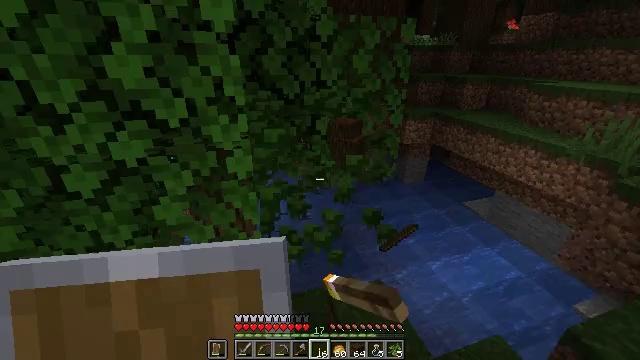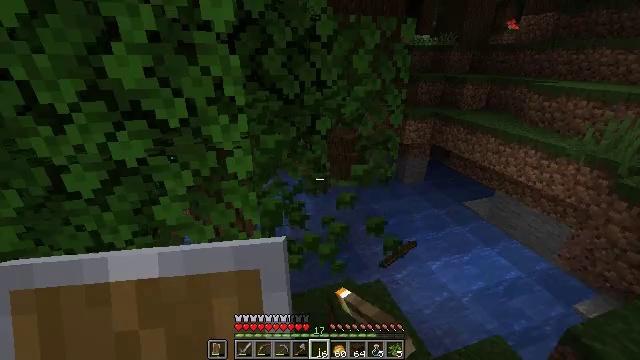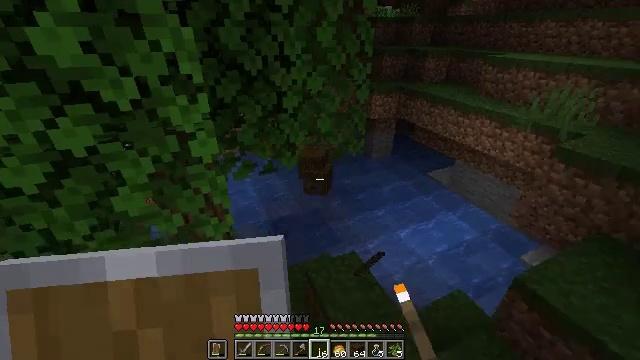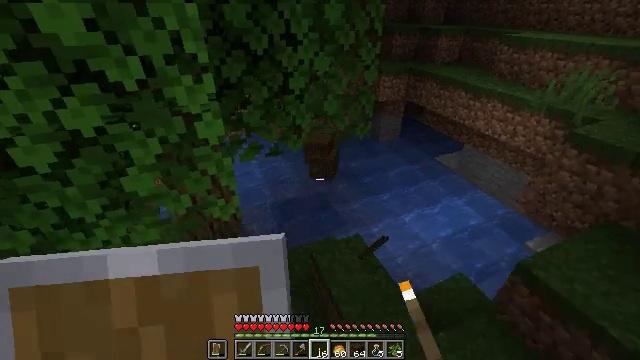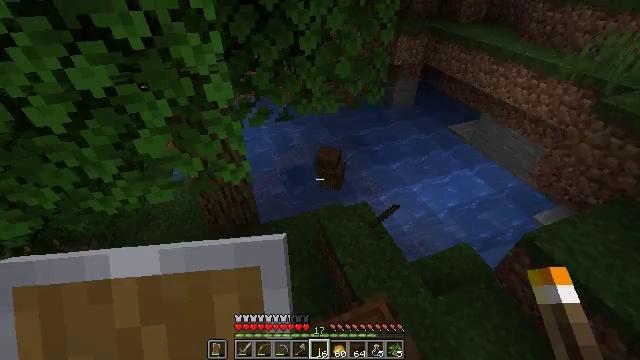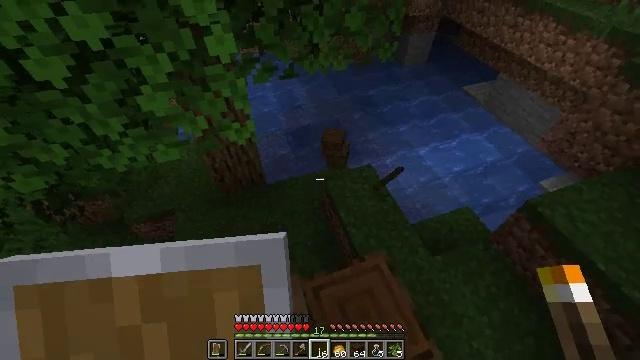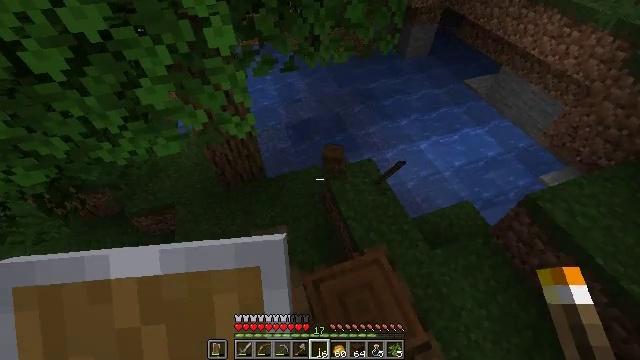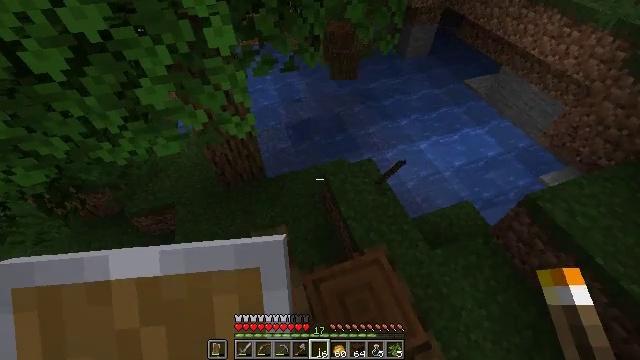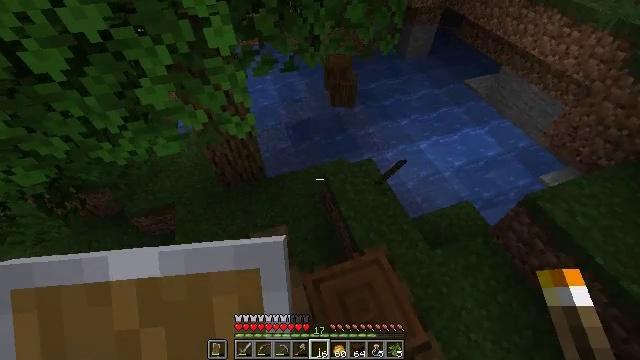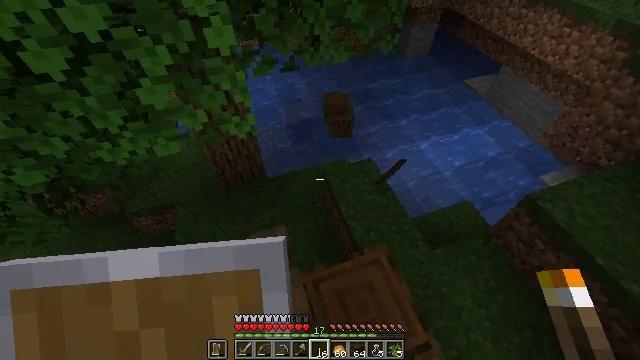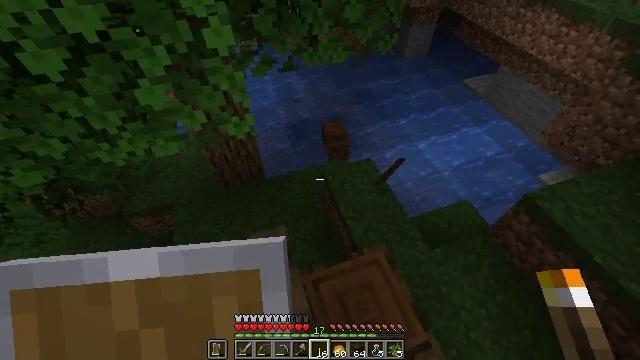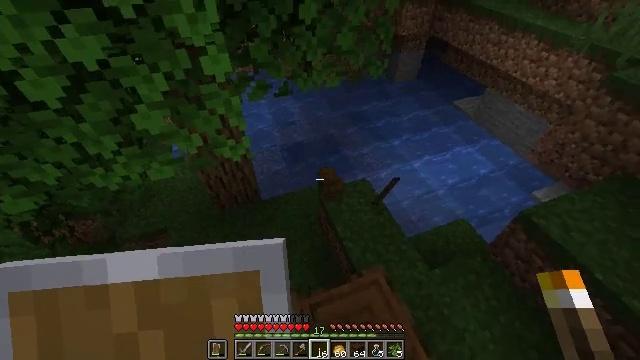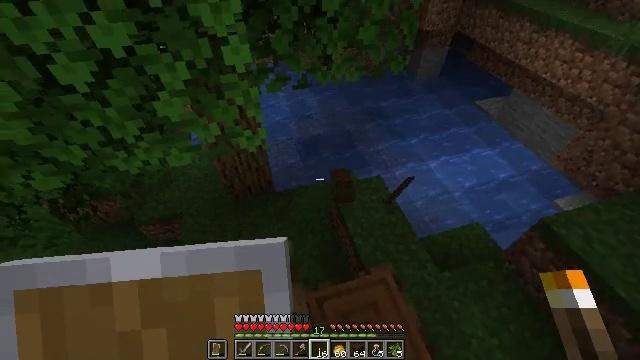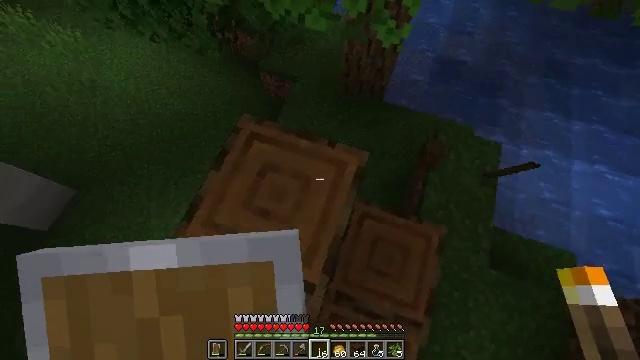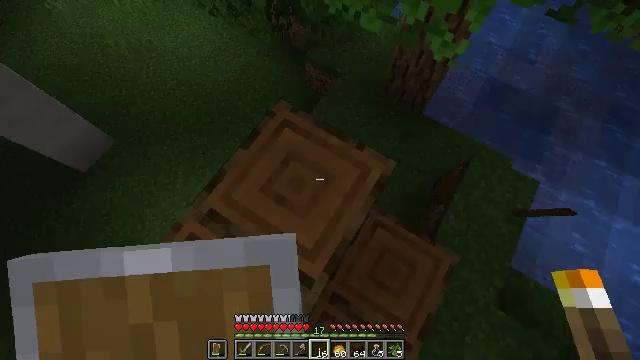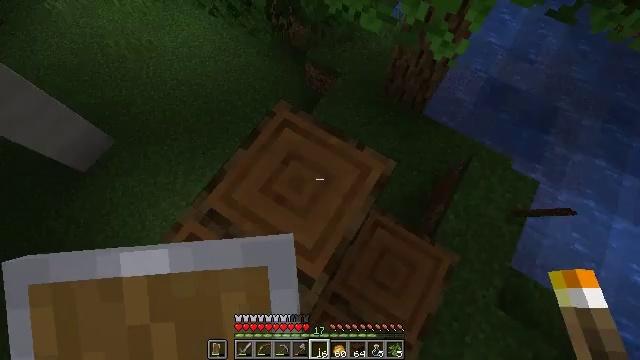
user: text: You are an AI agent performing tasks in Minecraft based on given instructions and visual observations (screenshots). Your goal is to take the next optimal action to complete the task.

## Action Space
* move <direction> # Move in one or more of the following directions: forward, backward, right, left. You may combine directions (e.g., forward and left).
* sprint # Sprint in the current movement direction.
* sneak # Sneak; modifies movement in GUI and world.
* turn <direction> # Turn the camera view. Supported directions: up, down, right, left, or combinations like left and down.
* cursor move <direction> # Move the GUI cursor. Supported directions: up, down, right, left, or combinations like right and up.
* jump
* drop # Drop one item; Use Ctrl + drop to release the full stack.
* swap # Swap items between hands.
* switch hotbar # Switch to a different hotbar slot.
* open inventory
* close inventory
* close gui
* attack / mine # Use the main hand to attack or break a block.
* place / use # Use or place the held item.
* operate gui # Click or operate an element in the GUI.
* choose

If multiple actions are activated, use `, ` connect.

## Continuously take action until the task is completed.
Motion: motion action
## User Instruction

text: Harvest dark oak leaves for decorative purposes.
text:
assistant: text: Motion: attack / mine
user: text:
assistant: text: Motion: turn right and down
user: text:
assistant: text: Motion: turn left and down
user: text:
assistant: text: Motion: turn left and down
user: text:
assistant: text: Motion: turn left and down
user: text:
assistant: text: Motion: turn down
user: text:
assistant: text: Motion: no_op
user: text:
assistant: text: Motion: no_op
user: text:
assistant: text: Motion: no_op
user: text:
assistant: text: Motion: no_op
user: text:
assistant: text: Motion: turn right and up
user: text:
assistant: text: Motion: turn left and down
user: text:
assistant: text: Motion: turn left and down
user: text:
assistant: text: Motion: turn left
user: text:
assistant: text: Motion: no_op
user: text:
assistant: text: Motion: no_op
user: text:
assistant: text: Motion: turn left and up
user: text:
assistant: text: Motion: turn left and up
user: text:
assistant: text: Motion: turn left and up
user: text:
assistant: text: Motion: turn left and up
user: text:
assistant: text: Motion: turn up
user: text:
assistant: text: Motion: turn up
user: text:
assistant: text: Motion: turn up
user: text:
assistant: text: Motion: turn up
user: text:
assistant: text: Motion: turn left and up
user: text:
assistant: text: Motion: turn up
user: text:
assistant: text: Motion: turn left and up
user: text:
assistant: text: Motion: attack / mine
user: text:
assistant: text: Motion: turn left and up, attack / mine
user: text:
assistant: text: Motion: attack / mine